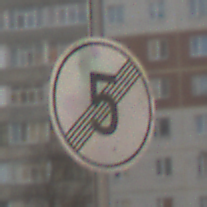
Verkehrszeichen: EndeGeschwindigkeit5
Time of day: MorningAfternoon
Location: Outdoor (Urban)
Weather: PartlyCloudy
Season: NotSpecified
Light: Natural